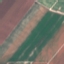
Land use / land cover: AnnualCrop